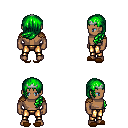
a pixel art fantasy rpg character, male body template, human, dark skin, leather shoulder armor, gold greaves, green left-swept hairstyle, silver tiara, brown slippers, four views (front, back, left, right), 2x2 character sprite sheet, small pixel art, hard edges, no anti-aliasing